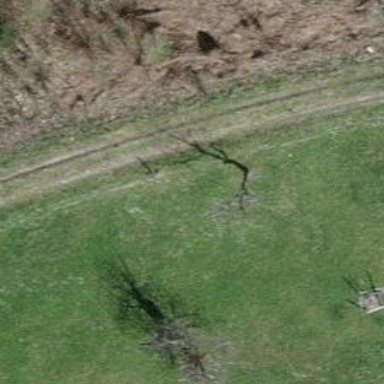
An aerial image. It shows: Brown bench.